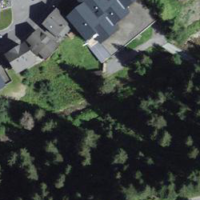
EUNIS habitat code: 43
Species observed at this site:
Petasites hybridus
Filipendula ulmaria